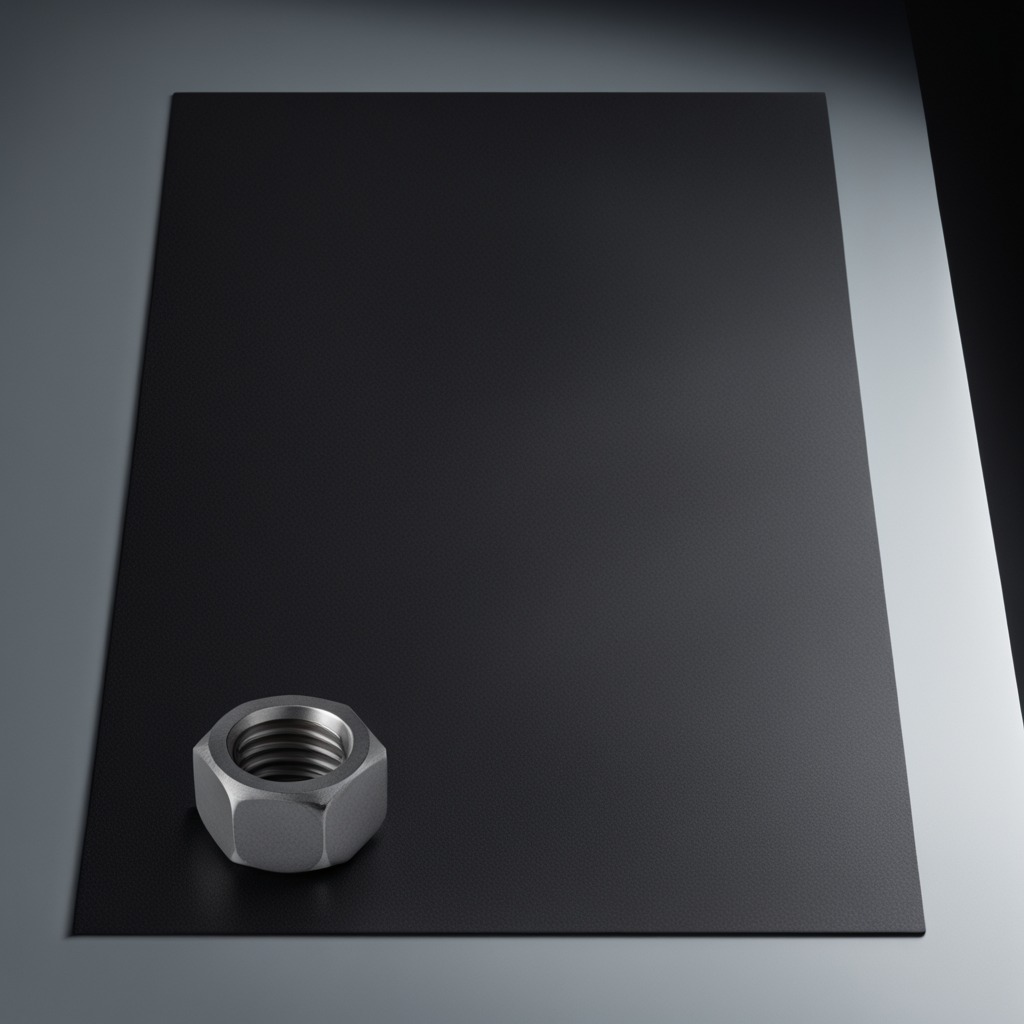
A metal nut lying on the clean granite tabletop covered with a black rubber mat inside a workshop under bright overhead lighting crisp shadows high clarity worn but beneath the mat